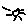
Label: sun